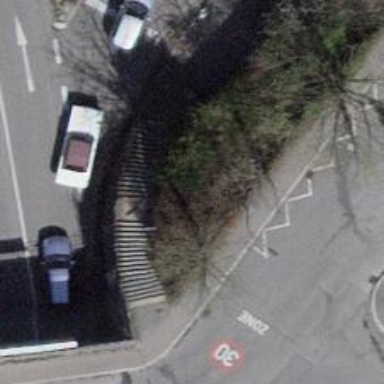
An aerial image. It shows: Road with steps.